Question: I am in great trouble....How can i set next and previous button/arrow at my segmented bar...if anyone need brief about my problem then please see this link...<URL>
i have attached an image to understand the problem...so anybody help me please....

NOTE THAT: In my current project it has more than 5 buttons to add at the segmented bar so when i will press next/previous arrow then segmented bar should be move from his place.If my question is not clear to you then please see my another link....
Thanks in Advance
EDIT:
'''
UIBarButtonItem *previousBarButtonItem = [[UIBarButtonItem alloc] //init];
initWithTitle:@"<"
style:UIBarButtonItemStyleBordered
target:self
action:@selector(previousBarButtonAction:)];
self.navigationItem.leftBarButtonItem = previousBarButtonItem;
[previousBarButtonItem release];
UIBarButtonItem *nextBarButtonItem = [[UIBarButtonItem alloc] //init];
initWithTitle:@">"
style:UIBarButtonItemStyleBordered
target:self
action:@selector(nextBarButtonAction:)];
self.navigationItem.rightBarButtonItem = nextBarButtonItem;
[nextBarButtonItem release];
//This Portion For UIToolbar
topToolBar = [UIToolbar new];
topToolBar.barStyle = UIBarStyleDefault;
[topToolBar sizeToFit];
topToolBar.frame = CGRectMake(50, 410, 280, 50);
//Add buttons
UIBarButtonItem *systemItem1 = [[UIBarButtonItem alloc] initWithBarButtonSystemItem:UIBarButtonSystemItemAdd
target:self
action:@selector(pressButton1:)];
UIBarButtonItem *systemItem2 = [[UIBarButtonItem alloc] initWithBarButtonSystemItem:UIBarButtonSystemItemAction
target:self
action:@selector(pressButton2:)];
UIBarButtonItem *systemItem3 = [[UIBarButtonItem alloc]
initWithBarButtonSystemItem:UIBarButtonSystemItemCamera
target:self action:@selector(pressButton3:)];
//Use this to put space in between your toolbox buttons
UIBarButtonItem *flexItem = [[UIBarButtonItem alloc] initWithBarButtonSystemItem:UIBarButtonSystemItemFlexibleSpace
target:nil
action:nil];
//Add buttons to the array
NSArray *items = [NSArray arrayWithObjects: systemItem1, flexItem, systemItem2, flexItem, systemItem3, nil];
//release buttons
[systemItem1 release];
[systemItem2 release];
[systemItem3 release];
[flexItem release];
//add array of buttons to toolbar
[topToolBar setItems:items animated:NO];
self.navigationItem.titleView = topToolBar;
'''
this is my current coding position now i have 4 buttons in the uitoolbar but only 3 button can see so i want to move this toolbar when i will press next or previous button to see the others button whose are out of frame of uitoolbar??
EDIT:
I able to scroll the navigation bar item using uiview animation but now my problem is when i press the next/prev button then it is moving from the current place according to the changing of the coordinate of the uitoolbar and moving over the pre/next baritem frame whose are not in the uitoolbar items. but it should be wothin a uiview and should change the coordinate within the uiview not out of the view...now tell me what can i do for this problem.
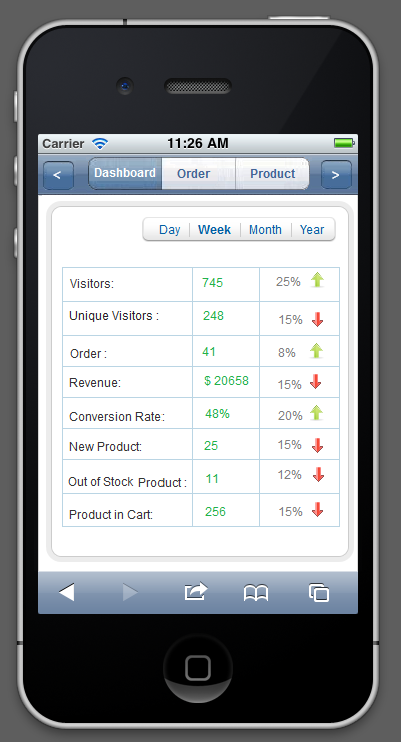
Answer: Firstly in figure the NavigationBar you are seeing is actually 'UIToolBar'. Unfortunately it is not possible to add anymore controls on the 'UINavigationBar'. But you can achieve exactly same UI with 'UIToolBar' where you can add any controls.
So to achieve this use 'UIToolBar' and not 'UINavigationBar'. Also use 'UIBarButtonItem' with custom title to achieve and functionality.
Here are few links for example of 'UIToolBar'
1. http://www.codeproject.com/Articles/43658/How-to-Make-a-Toolbar-with-UIToolbar
2. http://osmorphis.blogspot.com/2009/05/multiple-buttons-on-navigation-bar.html
3. http://atastypixel.com/blog/making-uitoolbar-and-uinavigationbars-background-totally-transparent/
But this all explains using codes. Instead using , it becomes too easy to use 'UIToolBar' (if coding is not so important).